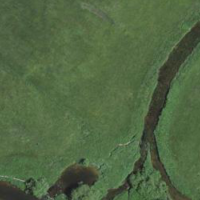
EUNIS habitat code: 21
Species observed at this site:
Rana temporaria
Filipendula ulmaria